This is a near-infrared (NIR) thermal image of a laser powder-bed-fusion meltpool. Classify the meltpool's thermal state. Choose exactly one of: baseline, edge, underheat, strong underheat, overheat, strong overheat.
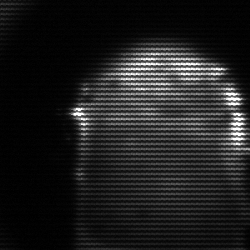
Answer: baseline